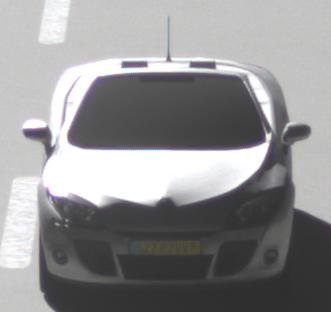
Make: Renault
Model: Mégane Coupé-Cabriolet 1.6 16V 110
Detailed model: Mégane (III) Coupé-Cabriolet
Model produced from: 2010/06
Model produced until: 2013/03
Doors: 2
Color: white
Road condition: dry road
Daytime: morning or afternoon
Contrast: high contrast